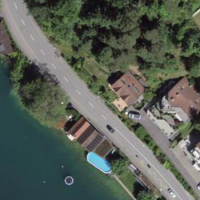
EUNIS habitat code: 57
Species observed at this site:
Lonicera acuminata